Question: I would like to make Foreign Key using this software and later connect with table . Do you know where is this option?

<URL>
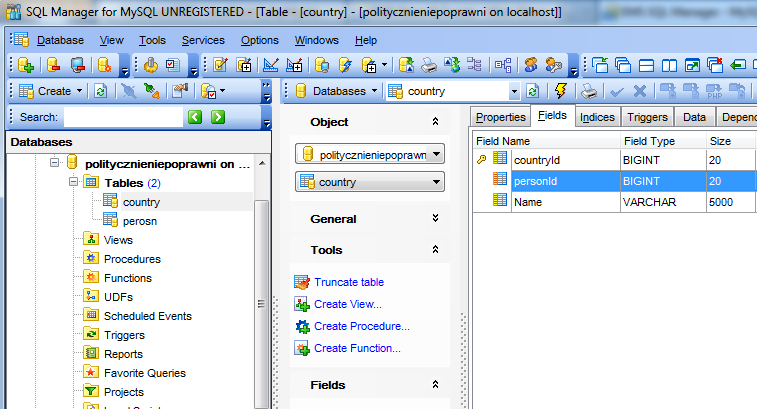
Answer: Problem fixed before I didn't find this example.
<URL>